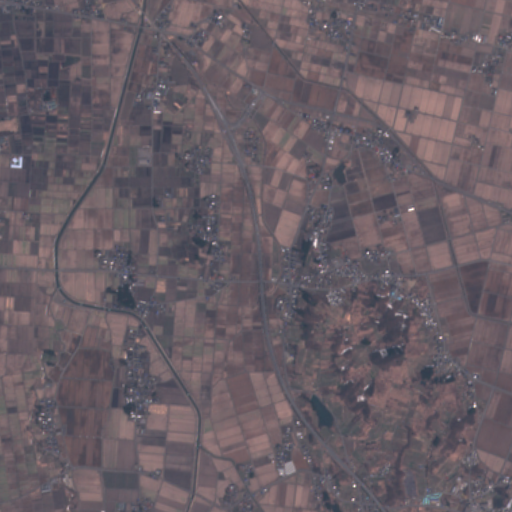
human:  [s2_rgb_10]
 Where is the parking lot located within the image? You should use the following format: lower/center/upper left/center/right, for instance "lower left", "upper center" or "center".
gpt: The parking lot is located in the upper right of the image.
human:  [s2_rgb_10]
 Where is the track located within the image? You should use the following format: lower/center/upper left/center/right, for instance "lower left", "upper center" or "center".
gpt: The track is located in the center right of the image.
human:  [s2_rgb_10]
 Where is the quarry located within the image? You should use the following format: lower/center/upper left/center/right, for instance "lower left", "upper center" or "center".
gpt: There is no quarry in the image.